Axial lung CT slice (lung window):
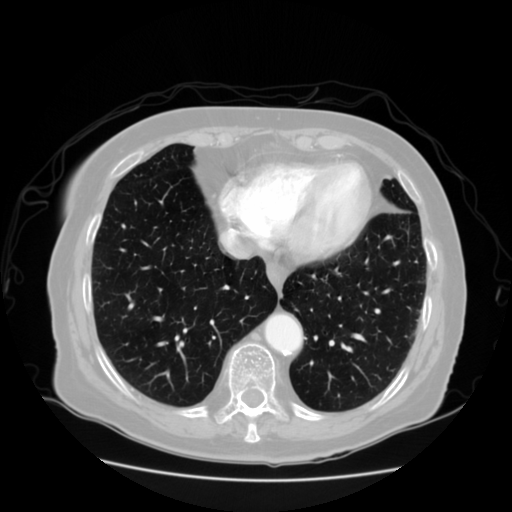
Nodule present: no